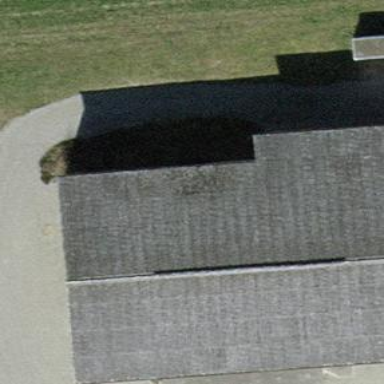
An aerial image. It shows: Gabled roof on farm auxiliary building.